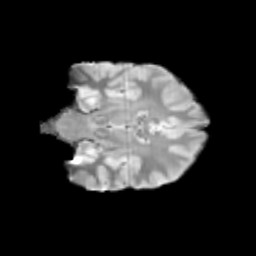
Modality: T2w
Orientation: coronal
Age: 11
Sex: male
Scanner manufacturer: siemens
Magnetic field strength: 3 T
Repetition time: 3.8 s
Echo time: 0.07 s